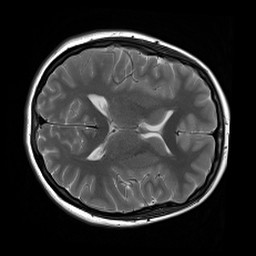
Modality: T2w
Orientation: axial
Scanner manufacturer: siemens
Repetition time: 3.9 s
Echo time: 0.076 s